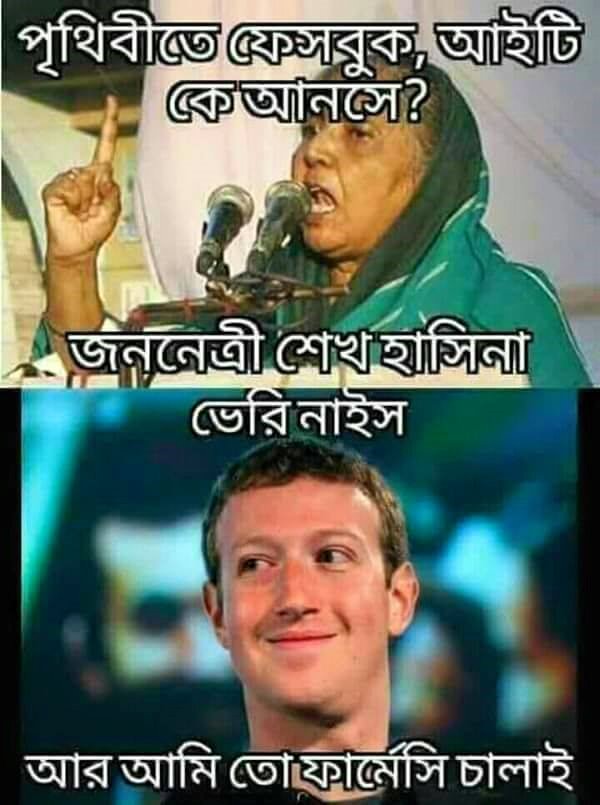
Caption: পৃথিবীতে ফেসবুক, আইটি কে আনসে ? জননেত্রী শেখ হাসিনা    ভেরি নাইস    আর আমি তো ফার্মেসি চালাই
Label: hate